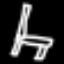
Label: chair